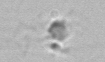
Label: detritus